Question: I'm implementing a program that needs to serialize and deserialize large objects, so I was making some tests with 'pickle', 'cPickle' and 'marshal' modules to choose the best module. Along the way I found something very interesting:
I'm using 'dumps' and then 'loads' (for each module) on a list of dicts, tuples, ints, float and strings.
This is the output of my benchmark:
'''
DUMPING a list of length <PHONE>
----------------------------------------------------------------------
pickle => 14.675 seconds
length of pickle serialized string: 31457430
cPickle => 2.619 seconds
length of cPickle serialized string: 31457457
marshal => 0.991 seconds
length of marshal serialized string: 117440540
LOADING a list of length: <PHONE>
----------------------------------------------------------------------
pickle => 13.768 seconds
(same length?) <PHONE> == <PHONE>
cPickle => 2.038 seconds
(same length?) <PHONE> == <PHONE>
marshal => 6.378 seconds
(same length?) <PHONE> == <PHONE>
'''
So, from these results we can see that 'marshal' was extremely fast in the part of the benchmark:
> 14.8x times faster than 'pickle' and 2.6x times faster than 'cPickle'.
But, for my big surprise, 'marshal' was by far slower than 'cPickle' in the part:
> 2.2x times faster than 'pickle', but 3.1x times slower than 'cPickle'.
And as for RAM, 'marshal' performance while was also very inefficient:

I'm guessing the reason why loading with 'marshal' is so slow is somehow related with the length of the its serialized string (much longer than 'pickle' and 'cPickle').
- 'marshal'- 'marshal'- 'marshal'- 'marshal'- 'marshal''cPickle'
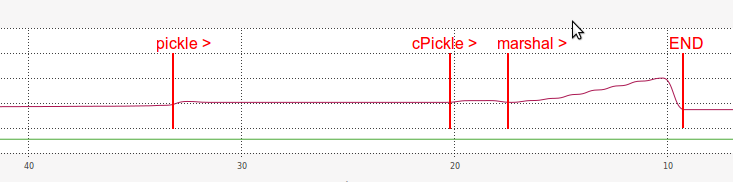
Answer: <URL> and is able to do tricks to reduce the space used by large objects. That means it'll be slower to decode but faster to encode as the resulting output is smaller.
'marshal' is simplistic and serializes the object straight as-is without doing any further analyze it. That also answers why the 'marshal' loading is so inefficient, it simply has to do more work - as in reading more data from disk - to be able to do the same thing as 'cPickle'.
'marshal' and 'cPickle' are really different things in the end, you can't really get both fast saving and fast loading since fast saving implies analyzing the data structures less which implies saving a lot of data to disk.
Regarding the fact that 'marshal' might be incompatible to other versions of Python, you should generally use 'cPickle':
> "This is not a general "persistence" module. For general persistence and transfer of Python objects through RPC calls, see the modules pickle and shelve. The marshal module exists mainly to support reading and writing the "pseudo-compiled" code for Python modules of .pyc files. Therefore, the Python maintainers reserve the right to modify the marshal format in backward incompatible ways should the need arise. If you're serializing and de-serializing Python objects, use the pickle module instead - the performance is comparable, version independence is guaranteed, and pickle supports a substantially wider range of objects than marshal." (<URL>